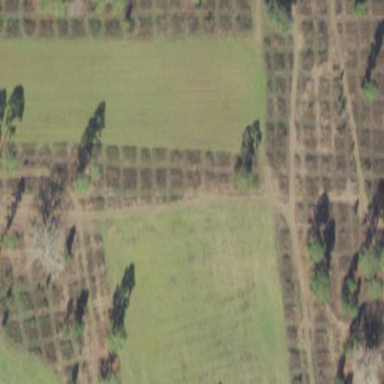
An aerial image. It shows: Orchard.